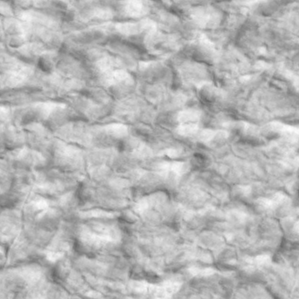
Label: non_frost